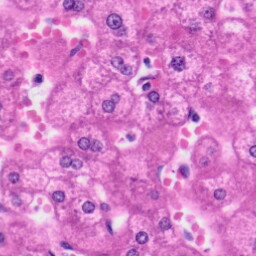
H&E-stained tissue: Liver